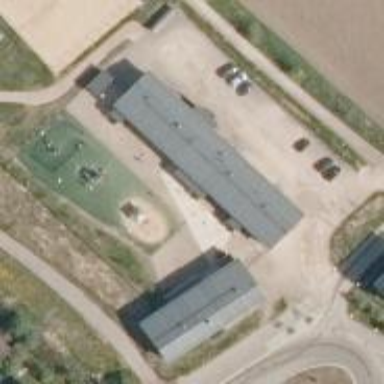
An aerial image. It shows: Kindergarten.